Interaction volume radius: 10 \u00c5
Interaction volume height: 20 \u00c5
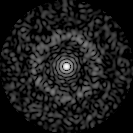
Disorder parameter: 0.8379